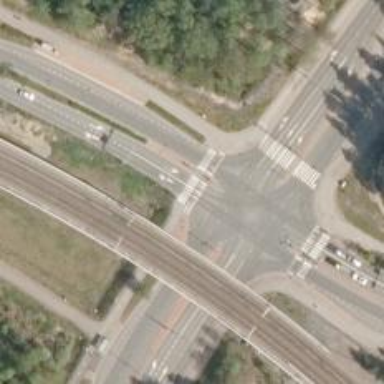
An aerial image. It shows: Crossing with island in the road.